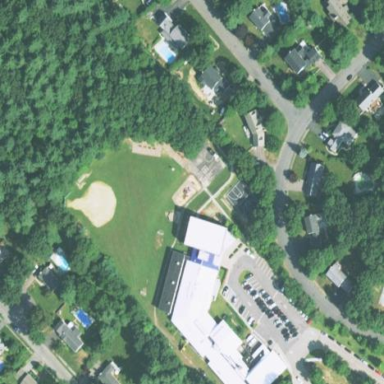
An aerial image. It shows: School.